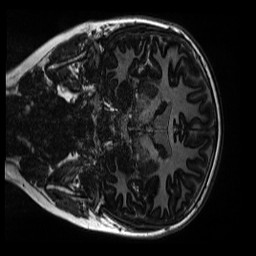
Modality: MP2RAGE
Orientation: coronal
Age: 10
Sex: male
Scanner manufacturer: siemens
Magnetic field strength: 3 T
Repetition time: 4 s
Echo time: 0.00303 s